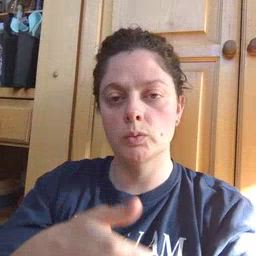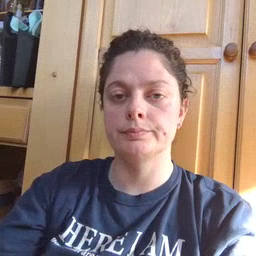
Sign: tomorrow